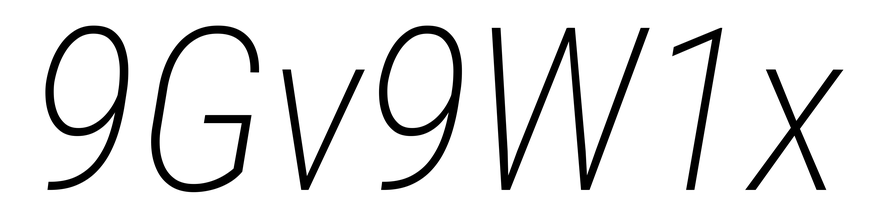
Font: Roboto-Italic_Condensed_ExtraLight_Italic